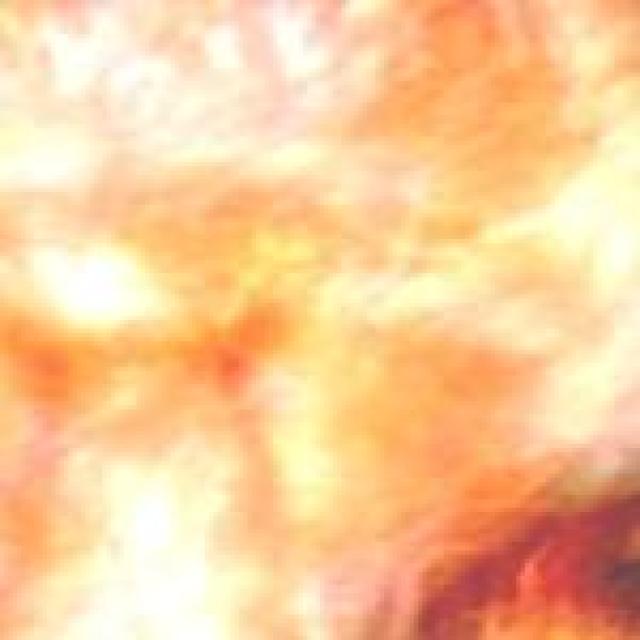
Healthy canine skin — no visible lesions, inflammation, or abnormalities. The skin and coat appear normal.